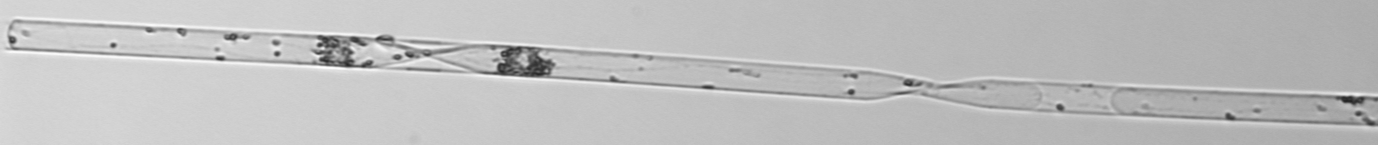
Label: Rhizosolenia